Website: ulta-beauty
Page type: billing-address
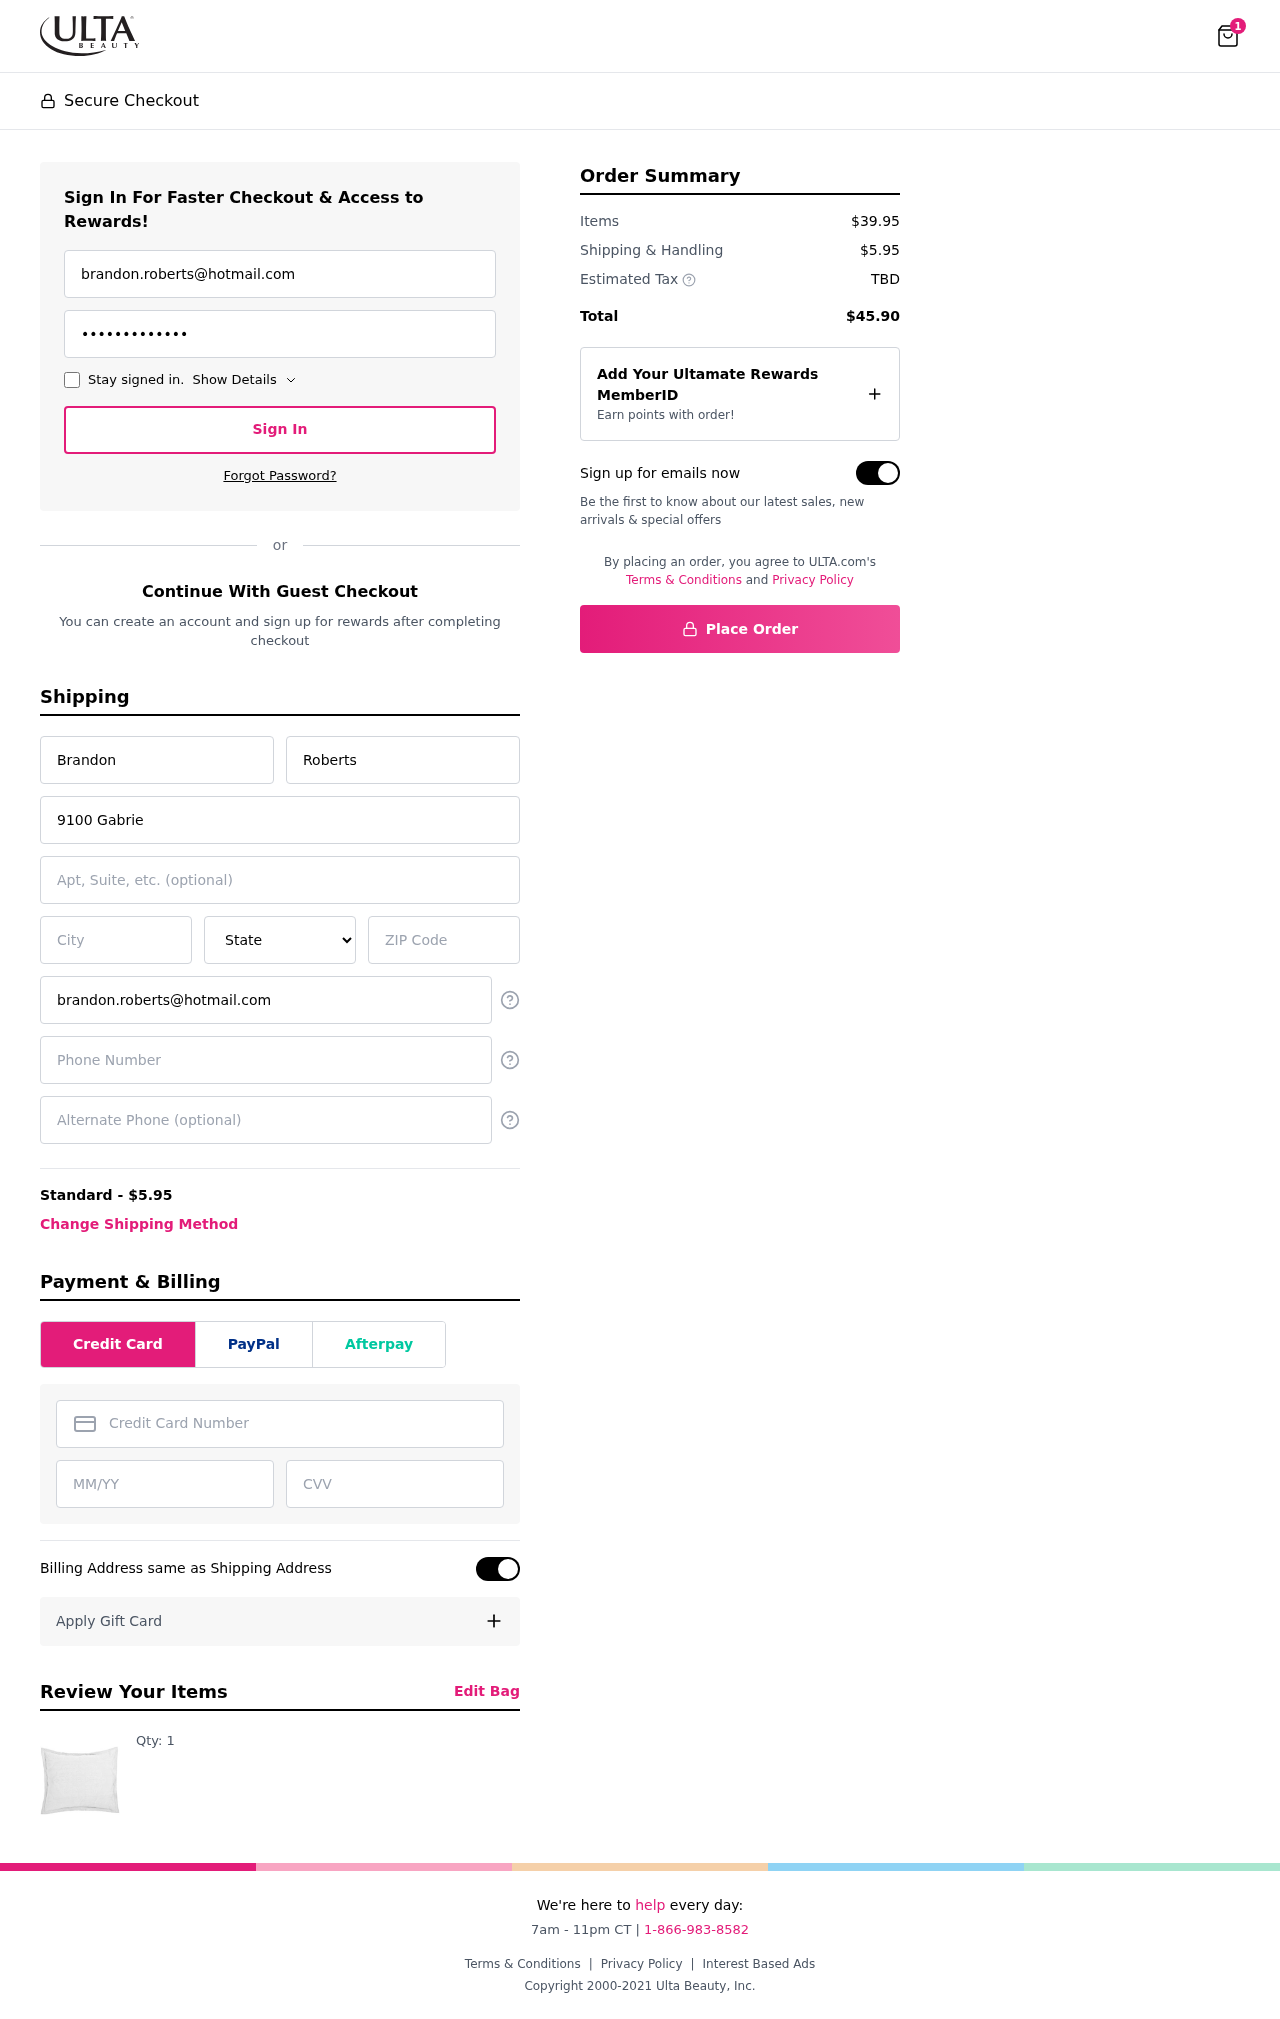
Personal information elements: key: PII_STATE
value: New York
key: PII_EMAIL
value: brandon.roberts@hotmail.com
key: PII_FIRSTNAME
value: Brandon
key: PII_LASTNAME
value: Roberts
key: PII_STREET
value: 9100 Gabriel Branch Suite 194
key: PII_CITY
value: Espinozamouth
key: PII_POSTCODE
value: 52537
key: PII_PHONE
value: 7108667334
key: PII_CARD_NUMBER
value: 6537 8310 4806 6390
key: PII_CARD_EXPIRY
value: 08/28
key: PII_CARD_CVV
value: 119
Product elements: key: PRODUCT1_QUANTITY
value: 1
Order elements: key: ORDER_NUM_ITEMS
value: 1
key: ORDER_SHIPPING_COST
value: $5.95
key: ORDER_SUBTOTAL
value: $39.95
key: ORDER_TOTAL
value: $45.90